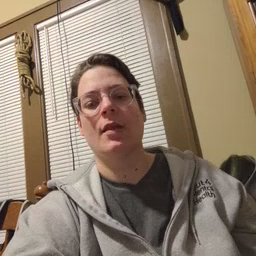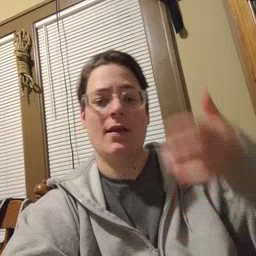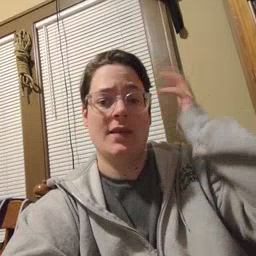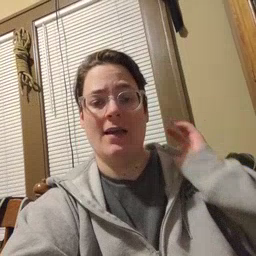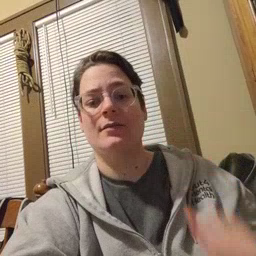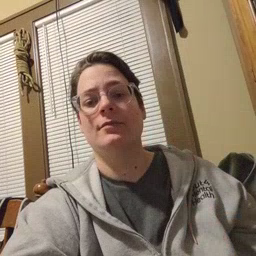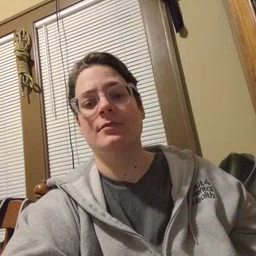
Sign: lion